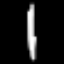
Label: line